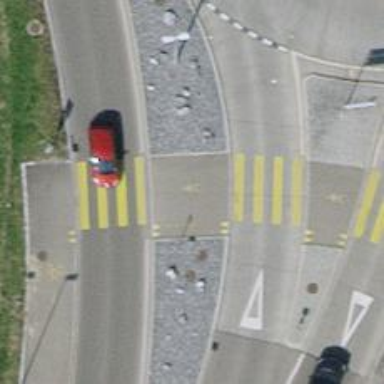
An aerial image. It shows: Traffic calming island.